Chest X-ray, PA view. Patient: 56 years old, sex M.
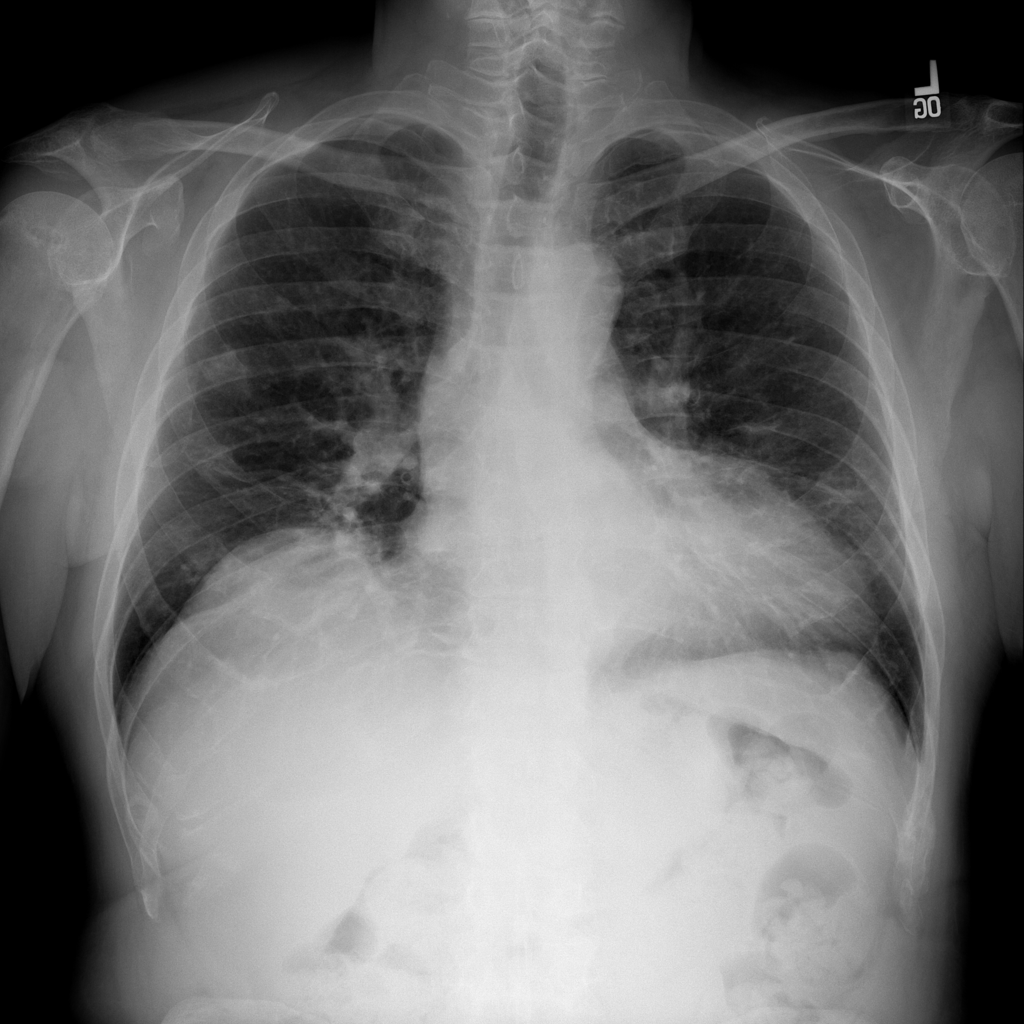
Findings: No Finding